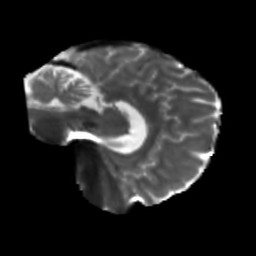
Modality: T2w
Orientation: sagittal
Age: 42
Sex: male
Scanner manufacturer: siemens
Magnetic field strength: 3 T
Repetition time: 5.25 s
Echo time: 0.08 s